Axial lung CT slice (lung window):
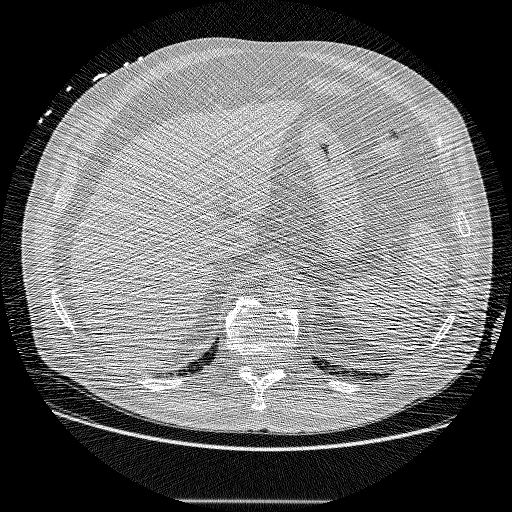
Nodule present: no